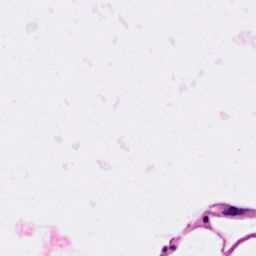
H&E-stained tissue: Breast